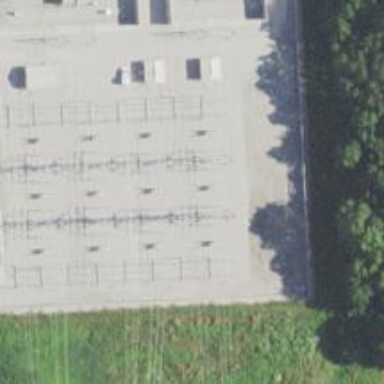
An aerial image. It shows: Switch used for power control.